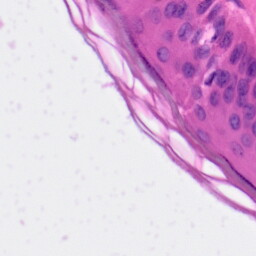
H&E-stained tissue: Skin